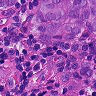
Metastatic tissue present: yes